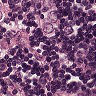
Metastatic tissue present: yes